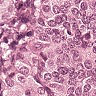
Metastatic tissue present: yes